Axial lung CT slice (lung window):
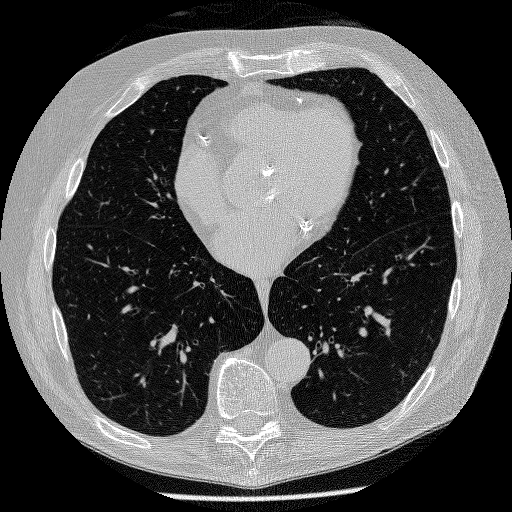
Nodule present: no